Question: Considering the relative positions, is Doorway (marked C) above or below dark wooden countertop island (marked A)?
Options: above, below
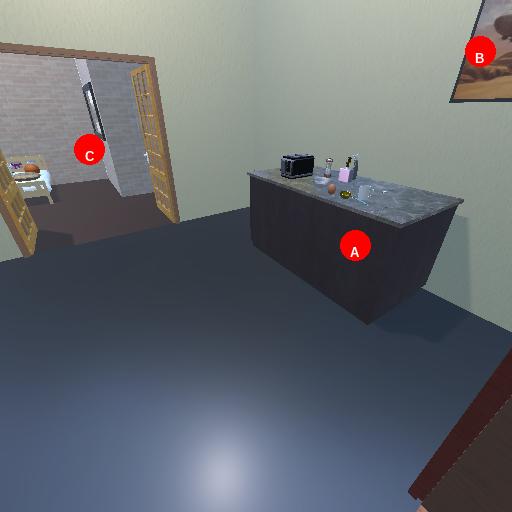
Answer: above